Question: I'm trying to figure out how to make the first navigation menu option a "" class that displays the image on the right automatically (by default) when you get to the web page.
Then when you hover your mouse over the other links it still displays the other images properly. Right now, you don't see the first image until you move your mouse over on the menu.
Link: <URL>
Any CSS tips or suggestions?

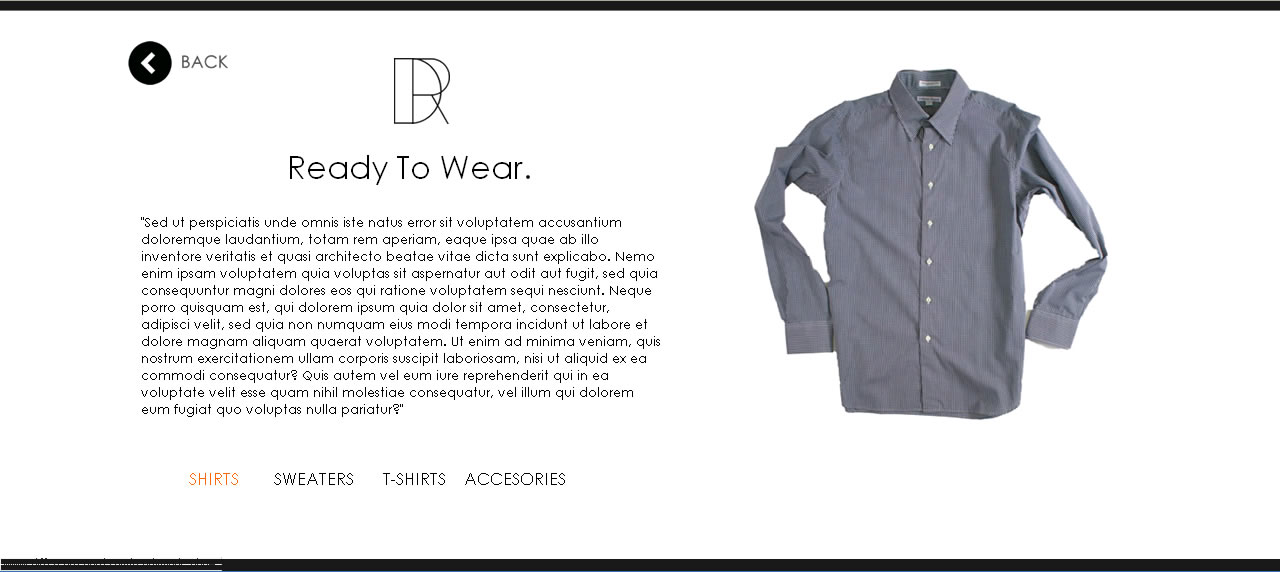
Answer: A solution that would preserve your current structure would be to make the images visible when the links have focus.
## DEMO
The HTML structure stays almost the same, I've only added 'tabindex=1' to the links
'''
<ul id="gallery">
<li class="thumb">
<a class="thumb" href="#" tabindex=1>Orion</a>
<div><img src="http://i.space.com/images/i/20521/i02/eso-orion-nebula-1600.jpg" alt="blue shirt" border="0"><br><a class="selected" href="images/blueshirt.jpg" border="0"></a></div>
</li>
<li class="thumb">
<a class="thumb" href="#" tabindex=1>Pencil</a>
<div><img src="http://i.space.com/images/i/21535/i02/pencil-nebula-wide-1600.jpg" alt=""><br><a class="enlarge" href="images/P1010426.jpg"></a></div>
</li>
<li class="thumb">
<a class="thumb" href="#" tabindex=1>Carina</a>
<div><img src="http://i.space.com/images/i/15222/i02/carina-nebula-<PHONE>.jpg" alt=""><br><a class="enlarge" href="images/P1010426.jpg"></a></div>
</li>
<li class="thumb">
<a class="thumb" href="#" tabindex=1>Trifid</a>
<div><img src="http://i.space.com/images/i/19657/i02/trifid-nebula-1600.jpg" alt=""><br><a class="enlarge" href="images/P1010426.jpg"></a></div>
</li>
</ul>
'''
The CSS I've used - kept it minimal to outline the functionality (and also because I'm falling asleep), you can add eye candy:
'''
div { position: absolute; left: 0; opacity: 0; transition: 1s; }
a:focus { outline: none; }
li:first-child div, a:focus + div, a:active + div { opacity: 1; }
'''
I've stacked the divs ontaing the images to be on top of the other and used 'opacity: 0;' to hide them. I've then set the first one to have 'opacity: 1' and the same for the one corresponding to the link that has focus (also used the 'a:active' for IE).
The main disadvantage of this method is that it is not persistent. Once you click anywhere else on the page, the link last clicked loses focus and the opacity of the corresponding div which holds the image becomes 0 again.
---
In order to make it persistent, you would have to alter the HTML a bit more, using something that's called the checkbox hack. That involves replacing the links with radio inputs corresponding labels, hiding the radio buttons and bringing the opacity to 1 when the corresponding radio button is checked ('input[type=radio]:checked').
## DEMO
HTML became:
'''
<ul id="gallery">
<li class="thumb">
<input type=radio name=i id=i1 checked>
<label for=i1>Orion</label>
<div><img src="http://i.space.com/images/i/20521/i02/eso-orion-nebula-1600.jpg" alt="blue shirt" border="0"><br><a class="selected" href="images/blueshirt.jpg" border="0"></a></div>
</li>
<li class="thumb">
<input type=radio name=i id=i2>
<label for=i2>Pencil</label>
<div><img src="http://i.space.com/images/i/21535/i02/pencil-nebula-wide-1600.jpg" alt=""><br><a class="enlarge" href="images/P1010426.jpg"></a></div>
</li>
<li class="thumb">
<input type=radio name=i id=i3>
<label for=i3>Carina</label>
<div><img src="http://i.space.com/images/i/15222/i02/carina-nebula-<PHONE>.jpg" alt=""><br><a class="enlarge" href="images/P1010426.jpg"></a></div>
</li>
<li class="thumb">
<input type=radio name=i id=i4>
<label for=i4>Trifid</label>
<div><img src="http://i.space.com/images/i/19657/i02/trifid-nebula-1600.jpg" alt=""><br><a class="enlarge" href="images/P1010426.jpg"></a></div>
</li>
</ul>
'''
and the CSS:
'''
input[type=radio] { display: none; }
label { cursor: pointer; }
div { position: absolute; left: 0; opacity: 0; transition: 1s; }
input[type=radio]:checked ~ div { opacity: 1; }
'''